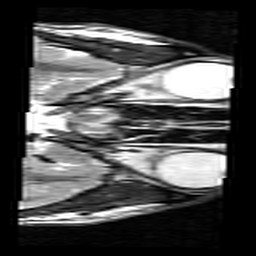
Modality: T2w
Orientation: axial
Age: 42
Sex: female
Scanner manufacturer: siemens
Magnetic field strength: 3 T
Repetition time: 7 s
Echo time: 0.085 s